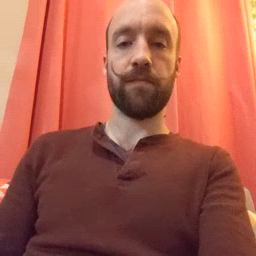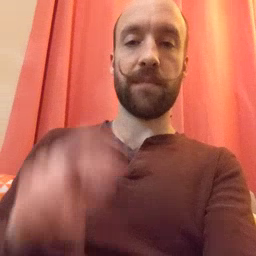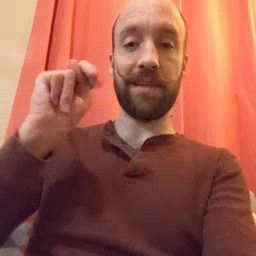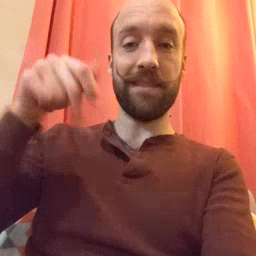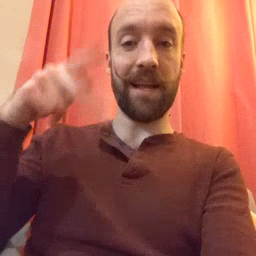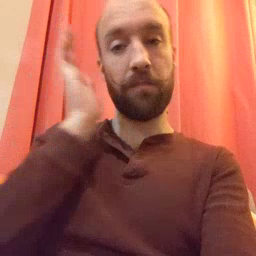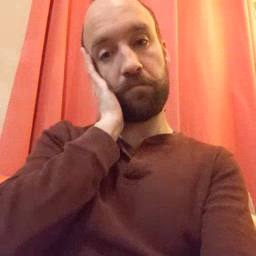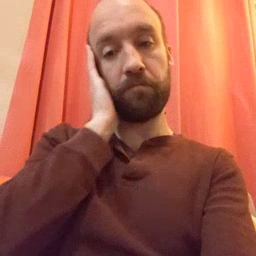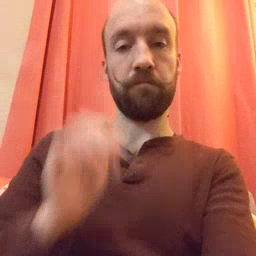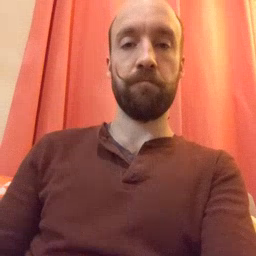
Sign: nap